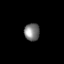
Tissue: lung
Cell type: Endothelial cells
Senescence score: 0.5456
Nuclear area (px): 262
Mean DAPI intensity: 122.775